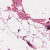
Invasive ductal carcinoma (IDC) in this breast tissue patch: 0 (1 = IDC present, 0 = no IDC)